Interaction volume radius: 10 \u00c5
Interaction volume height: 20 \u00c5
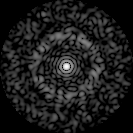
Disorder parameter: 0.8284